Question: This may be a bit too vague for this forum but I'm trying anyway..
I have Eclipse Juno with the Drools 6.2.0 plugin, using a Java 8 JRE.
I have a DRL file which appears to be valid as it runs without error, however Eclipse reports an error: .

It also does not pick up syntax errors such as a missing semi-colon, so Eclipse is obviously just not validating correctly.
For example, a very simple rule such as:
'''
rule "ABC"
salience 1000
when
Person($surname : surname)
then
logger.info("Surname is " + $surname)
end
'''
does not flag that the logger.info line is missing a semi-colon.
My project that the DRL file is in references the JRE library along with some custom classes.
I have created a Drools runtime via the Eclipse preferences, which is selected.
I noticed that if I select the Drools option "Allow cross reference in DRL files" then the StatefulSession error goes away, but it still won't validate on general Java syntax errors such as missing semi-colons (this might be a more general issue with my Eclipse Java setup).
My drools coding knowledge is adequate but my knowledge of the Eclipse setup and use of Drools plugin isn't I'm afraid so apologies if this is a simple setup issue.
My questions are:
1. Where is this StatefulSession error coming from and what does it mean?
2. Why is Eclipse not flagging Java syntax errors in my rules "then" sections?
Thanks in advance.
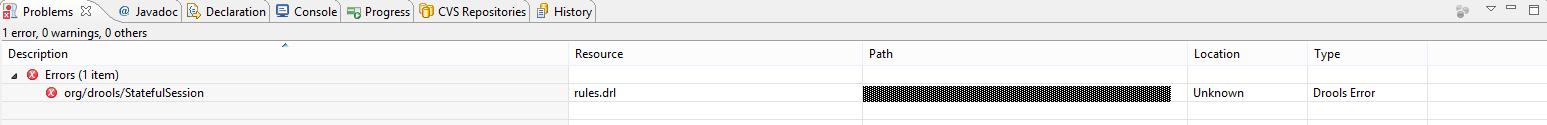
Answer: Drools does not require you to add a semicolon after a statement on the right hand side if there is a line end following it.
RHS code is parsed by a special (peculiar) parser, not strictly adhering to Java syntax. It's more lenient, but may not always be able to cope with full Java. Note that it must be able to handle a superset of statements: including 'modify(...){...}' and the "macros" such as 'insert()' or 'delete()'.